【题型】证明题　【知识点】立体几何　【难度】easy
如图, 在三棱台$ABC-A_1B_1C_1$中侧面$BCC_1B_1$为等腰梯形, $BC=8$, $B_1C_1=CC_1=4$, $M$为$B_1C_1$中点. 底面$\triangle ABC$为等腰三角形, $AB=AC=5$, $O$为$BC$的中点.

(1) 证明: 平面$ABC \perp$平面$AOM$;

(2) 若二面角$A-BC-C_1$的大小为$\frac{\pi}{3}$, 求三棱锥$A-BMC$的体积.
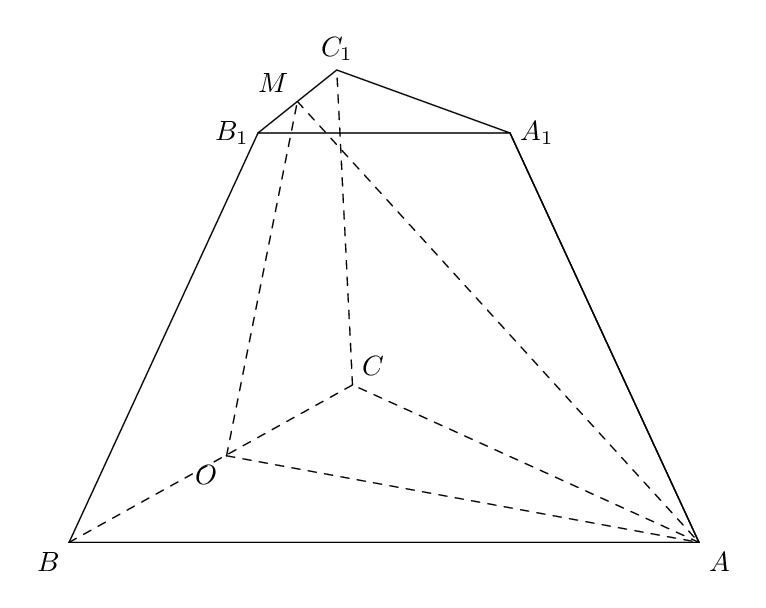
【解答】
【答案】 (1) 证明见解析
(2) $12$

【分析】 (1) 根据面面垂直的判定定理, 先证明线面垂直, 进而说明面面垂直;
(2) 根据二面角的平面角的定义, 求出几何体的各边长, 根据三棱锥的体积计算方法, 求出几何体体积;

【详解】 (1) 底面$\triangle ABC$为等腰三角形, $O$为$BC$中点, 故$AO \perp BC$.

侧面$BCC_1B_1$为等腰梯形, $M$为$B_1C_1$中点, $O$为$BC$中点, 连接$OM$, 则$OM \perp BC$,

因为$AO \cap OM = O$, $AO \subset$面$AOM$, $OM \subset$面$AOM$,

所以$BC \perp$平面$AOM$, 又$BC \subset$平面$ABC$, 故平面$ABC \perp$平面$AOM$.

(2) 由(1)知$AO \perp BC$, $OM \perp BC$, 平面$ABC \cap$平面$BCC_1B_1 = BC$,

则$\angle AOM$为二面角$A-BC-C_1$的平面角, 可得$\angle AOM = \frac{\pi}{3}$,

在$\triangle ABC$中, 由勾股定理得$AO = \sqrt{AB^2 - BO^2} = \sqrt{25 - 16} = 3$,

棱台侧面$BCC_1B_1$如图所示,

$B_1C_1 = 4$, $CC_1 = 4$, $BC = 8$, 由勾股定理得

$MO = \sqrt{CC_1^2 - (CO - C_1M)^2} = \sqrt{16 - 4} = 2\sqrt{3}$,

由$MO \perp BC$, 所以$S_{\triangle BMC} = \frac{1}{2} \times 8 \times 2\sqrt{3} = 8\sqrt{3}$,

如图所示, 过$A$作$AN \perp OM$,

因为$BC \perp$平面$AOM$, $AN \subset$平面$AOM$, 所以$BC \perp AN$,

可知$BC \cap OM = O$, $BC,OM \subset$面$BCC_1B_1$, 所以$AN \perp$平面$BCC_1B_1$,

所以$AN$为三棱锥$A-BMC$的高, 在$\triangle AMO$中可得$AN = AO \cdot \sin\frac{\pi}{3} = \frac{3\sqrt{3}}{2}$,

所以三棱锥$A-BMC$的体积$V = \frac{1}{3}S_{\triangle BMC} \cdot AN = \frac{1}{3} \times 8\sqrt{3} \times \frac{3\sqrt{3}}{2} = 12$.
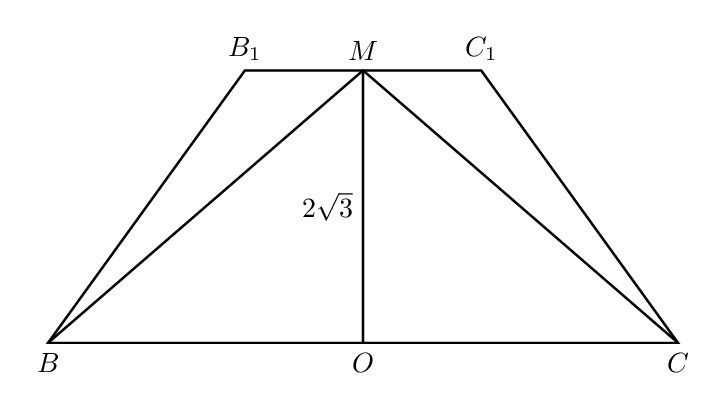
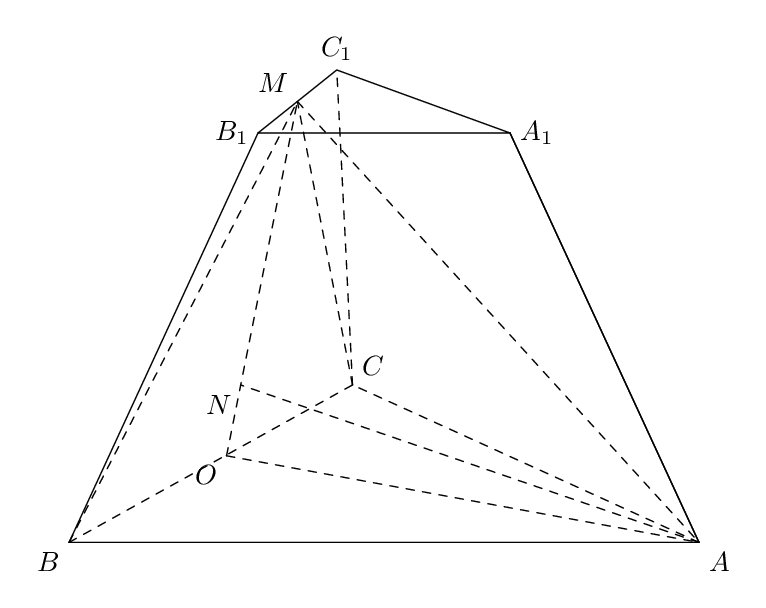